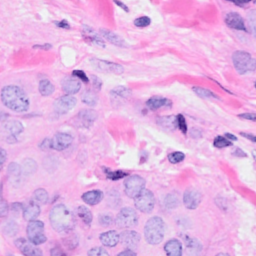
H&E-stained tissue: Breast